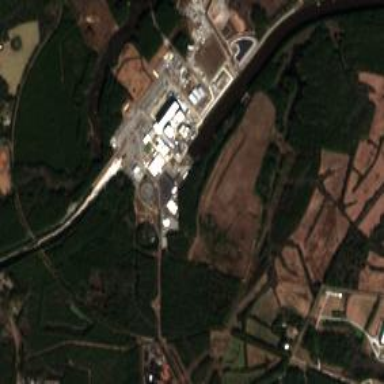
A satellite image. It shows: Industrial area featuring nuclear power plant.